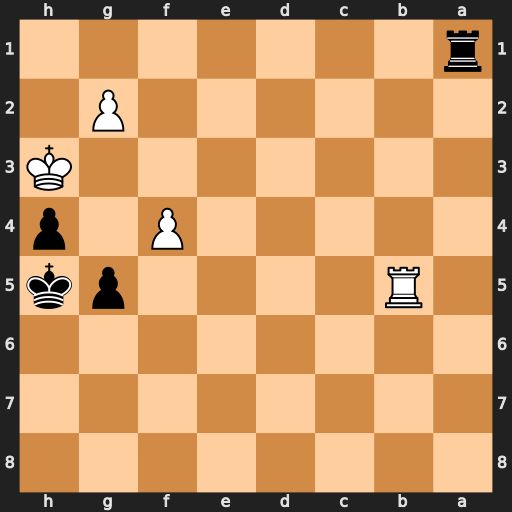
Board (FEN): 8/8/8/1R4pk/5P1p/7K/6P1/r7
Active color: b
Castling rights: -
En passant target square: -
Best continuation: Rh1#